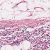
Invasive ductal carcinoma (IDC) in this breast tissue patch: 1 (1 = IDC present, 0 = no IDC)